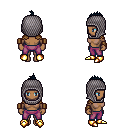
a pixel art fantasy rpg character, female body template, human, dark skin, leather shoulder armor, magenta pants, raven mohawk hairstyle, chain hood, leather bracers, gold boots, four views (front, back, left, right), 2x2 character sprite sheet, small pixel art, hard edges, no anti-aliasing